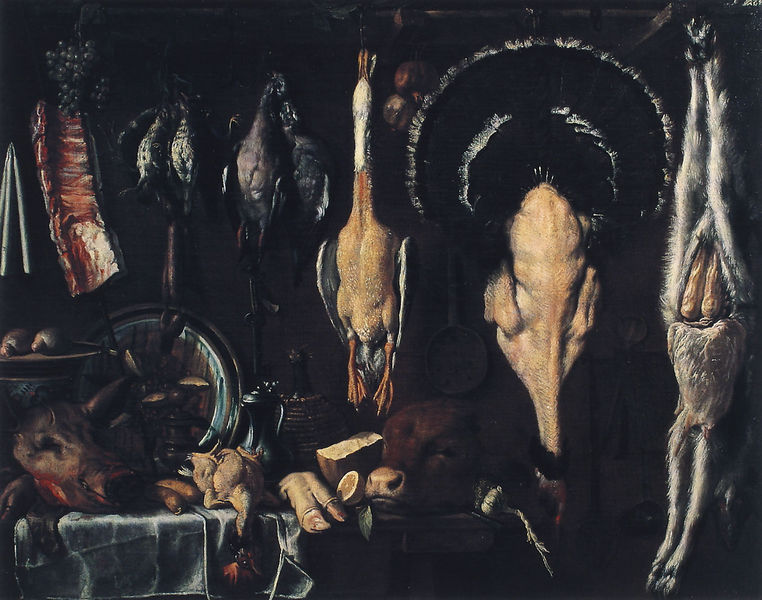
Titel: Speisekammer Mit einem Fass, Wildbret, Fleischstücken und Geschirr
Künstler: Empoli
Institution: Florenz, Uffizien
Schlagwörter: obst, tiere, tuch, tod, tot, hase, kanne, krug, stilleben, stillleben, ente, gans, fleisch, arrangement, memento mori, fleischerei, haken, metzger, schwein, rippen, geflügel, pute, hühner, tierköpfe, schweinskopf, kuhkopf, schweinekopf, schweinsfuß